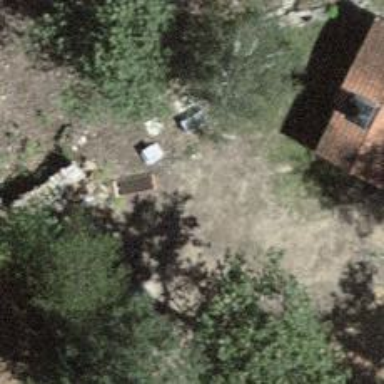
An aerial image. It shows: Picnic table located in leisure land area.